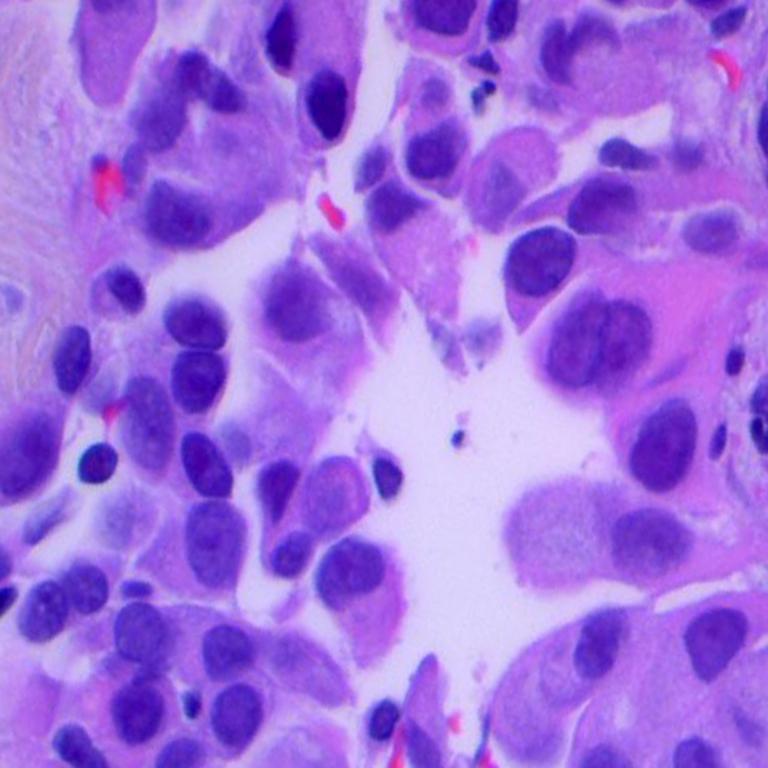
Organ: lung
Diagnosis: adenocarcinomas